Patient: sex M, age 57
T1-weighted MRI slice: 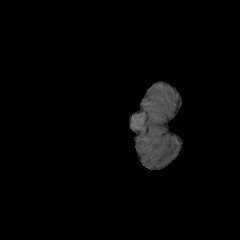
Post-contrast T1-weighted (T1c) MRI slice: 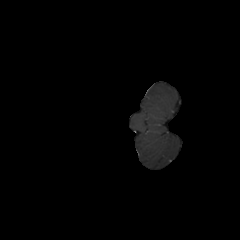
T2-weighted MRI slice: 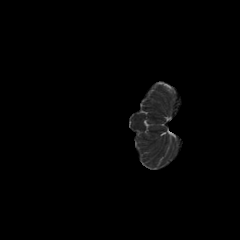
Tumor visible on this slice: no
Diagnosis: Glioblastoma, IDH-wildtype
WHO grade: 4